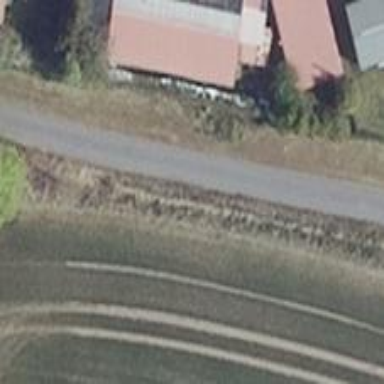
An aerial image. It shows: Historical railway.